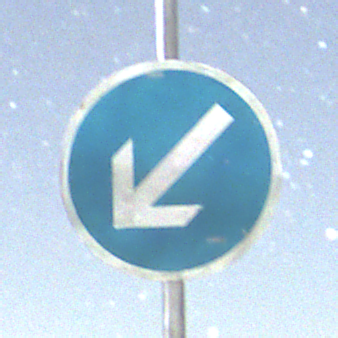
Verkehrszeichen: VorgeschriebeneVorbeifahrtLinks
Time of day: Night
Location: Outdoor (Nature)
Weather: Clear
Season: NotSpecified
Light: Natural